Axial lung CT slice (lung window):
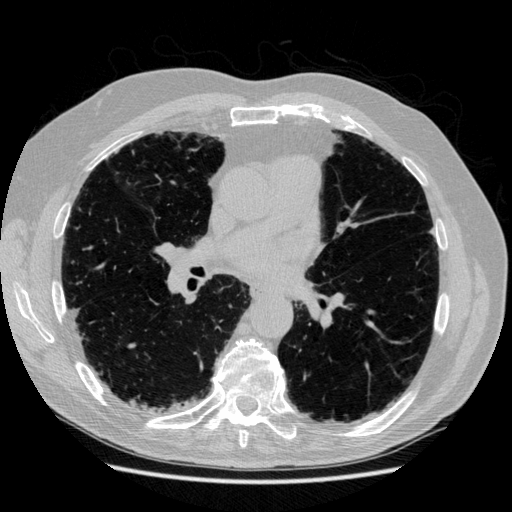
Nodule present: no